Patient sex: M
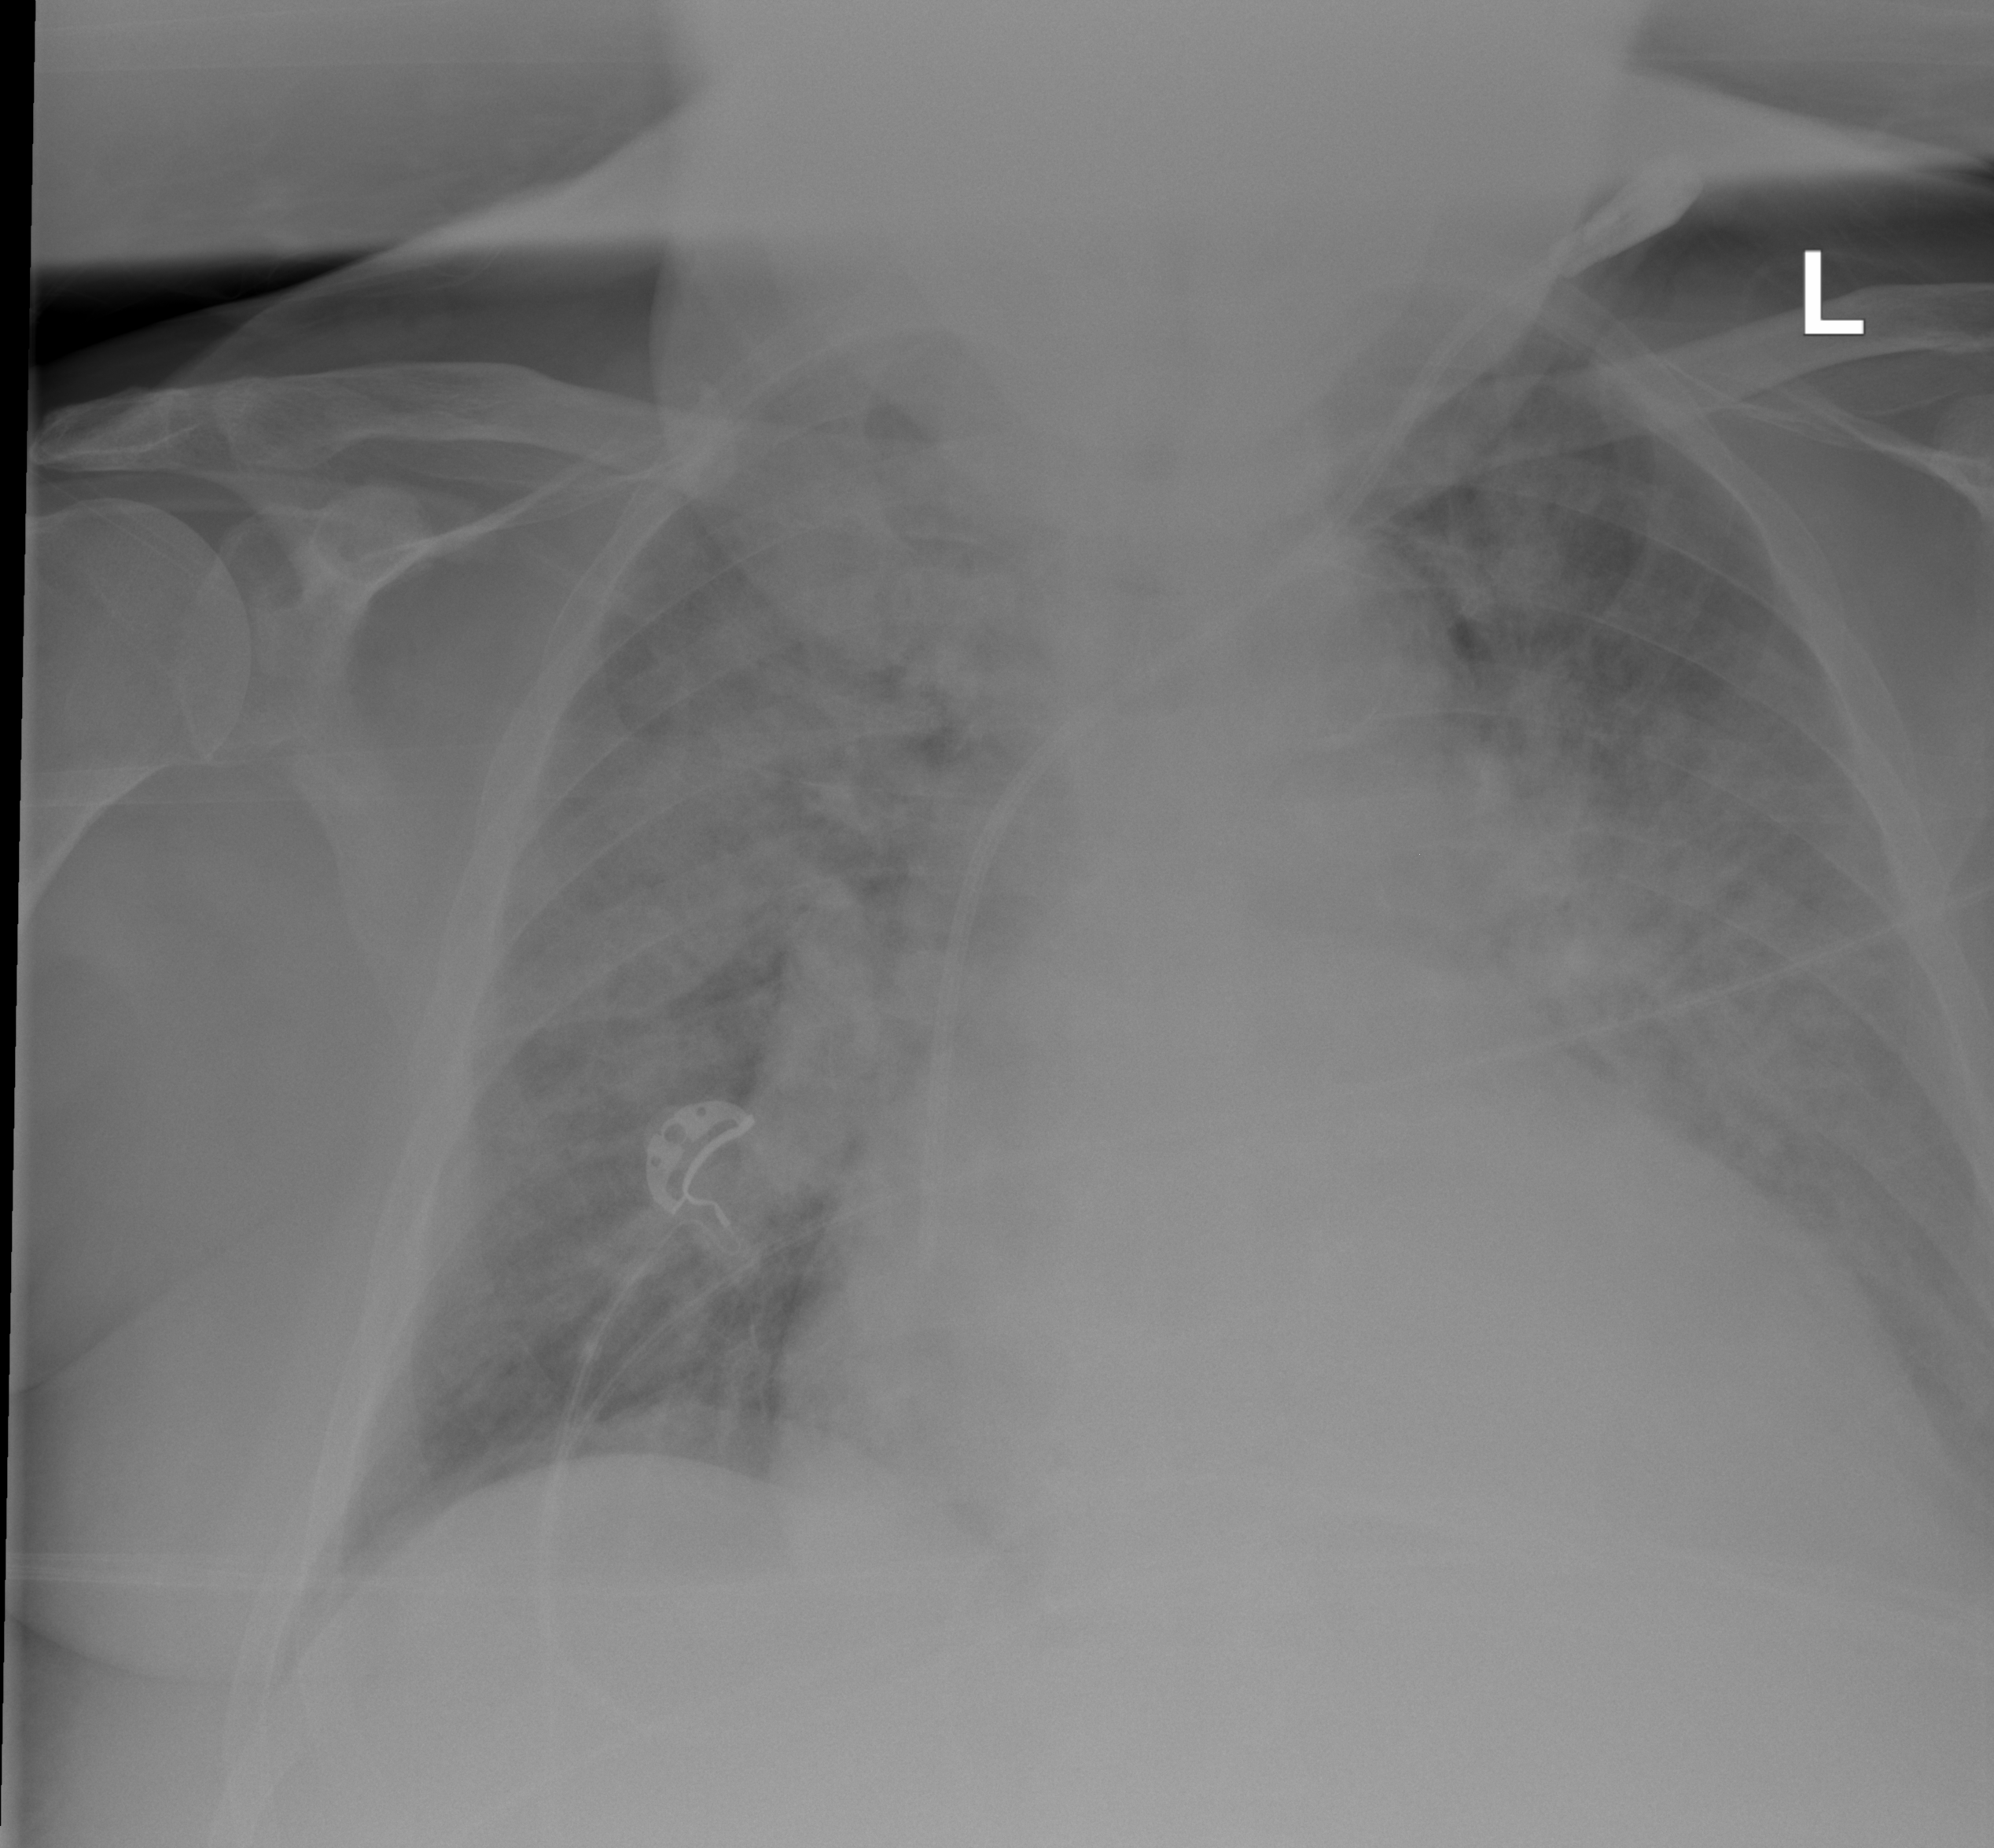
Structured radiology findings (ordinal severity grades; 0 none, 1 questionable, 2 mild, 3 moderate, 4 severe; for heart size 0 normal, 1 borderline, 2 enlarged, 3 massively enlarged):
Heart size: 3
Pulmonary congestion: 3
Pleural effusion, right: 0
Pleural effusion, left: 0
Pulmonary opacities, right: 3
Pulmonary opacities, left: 3
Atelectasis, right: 0
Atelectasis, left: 0